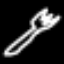
Label: fork